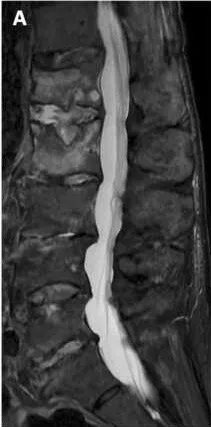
MRI confirms discitis-osteomyelitis changes observed on CT. Sagittal STIR.
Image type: radiology (mri)